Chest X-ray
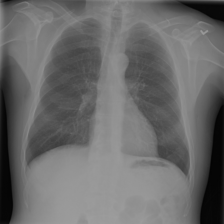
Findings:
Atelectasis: negative
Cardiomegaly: negative
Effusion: negative
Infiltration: negative
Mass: negative
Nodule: negative
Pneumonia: negative
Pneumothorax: negative
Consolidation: negative
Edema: negative
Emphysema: negative
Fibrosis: negative
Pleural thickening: negative
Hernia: negative